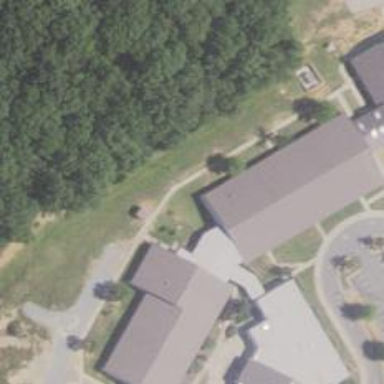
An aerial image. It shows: School building.